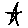
Label: star